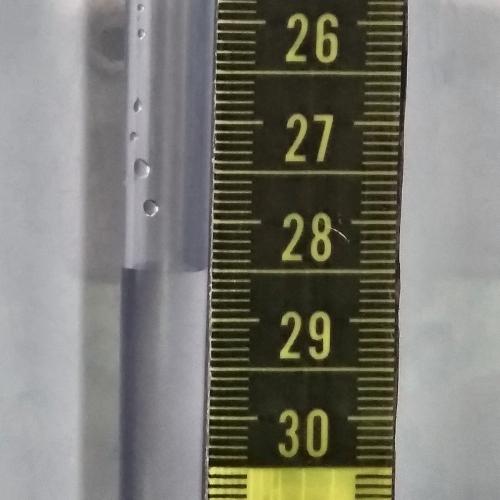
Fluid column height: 28.5 cm